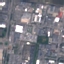
Land use / land cover: Industrial